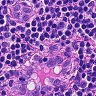
Metastatic tissue present: no